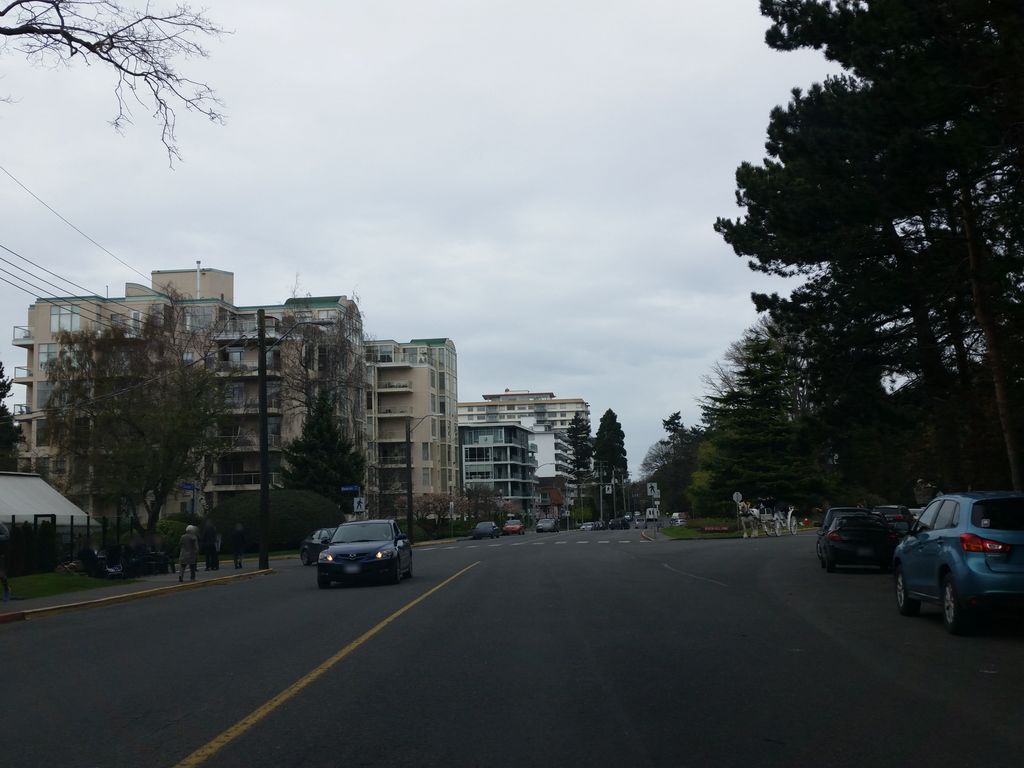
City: victoria